Field crop: maize
Growth stage: 2
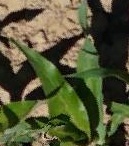
Species: maize